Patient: sex F, age 26
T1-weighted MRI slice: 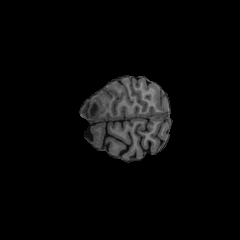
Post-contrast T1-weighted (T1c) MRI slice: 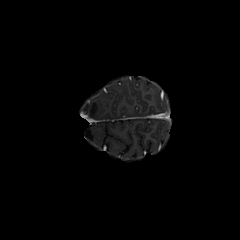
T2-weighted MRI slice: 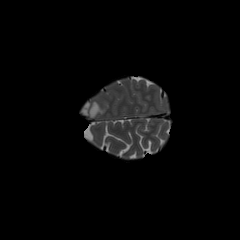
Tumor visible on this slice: yes
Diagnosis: Astrocytoma, IDH-mutant
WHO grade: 3